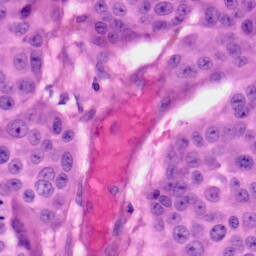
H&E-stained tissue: Skin